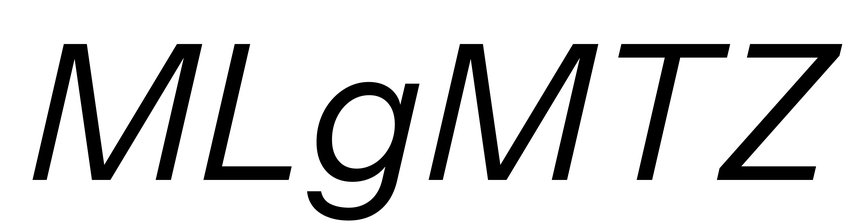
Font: InstrumentSans-Italic_Italic